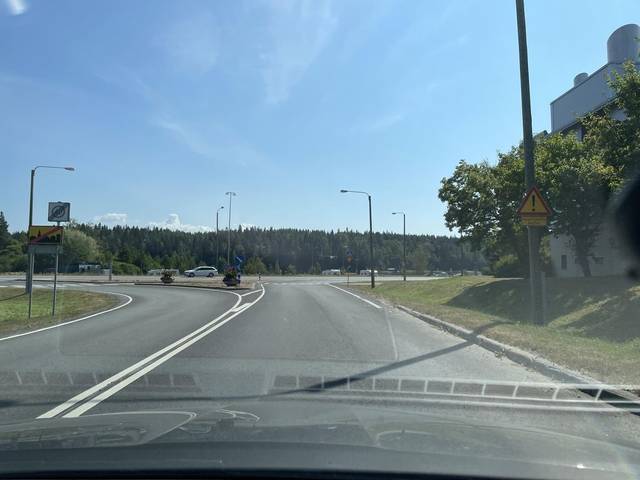
Region: Finland
Coordinates: 63.076, 25.864